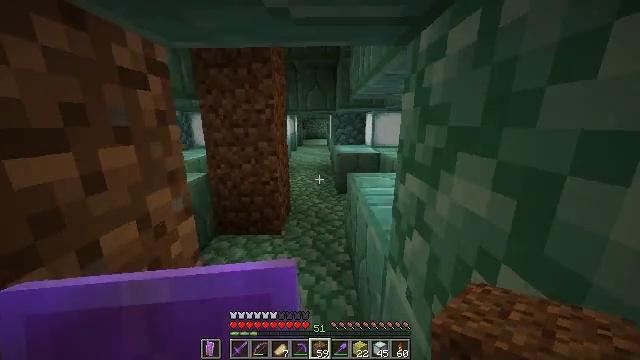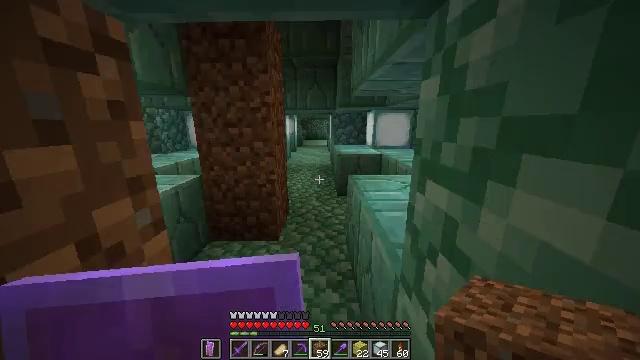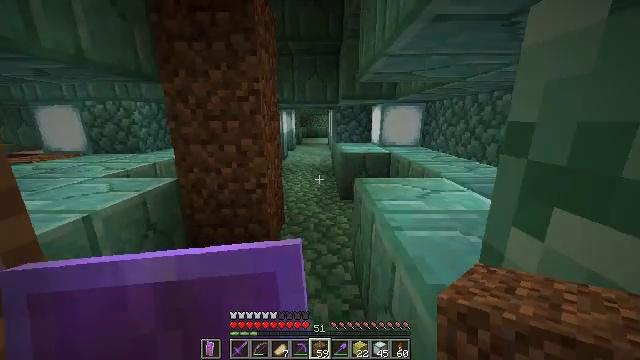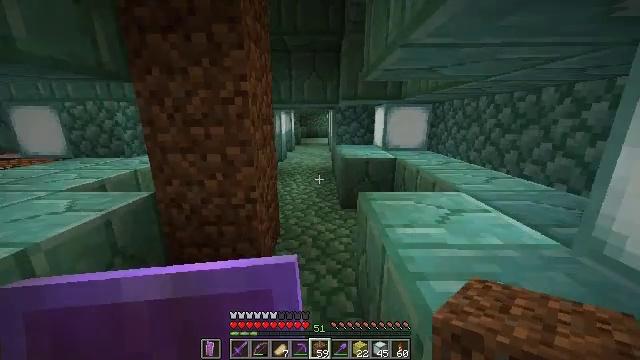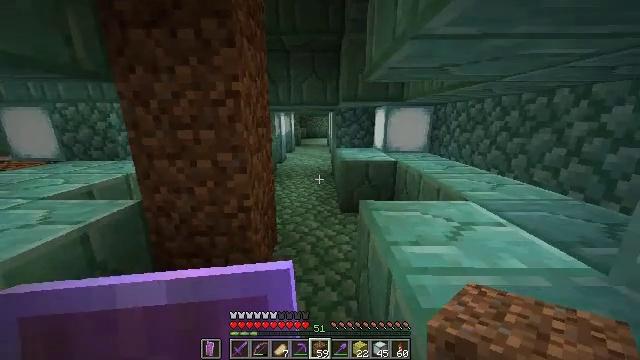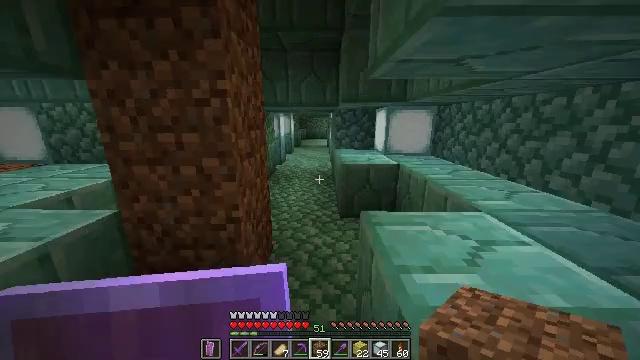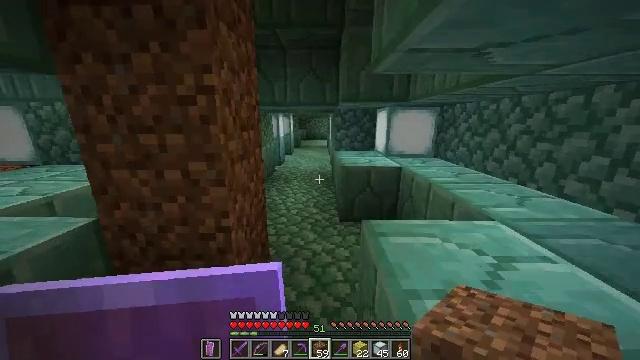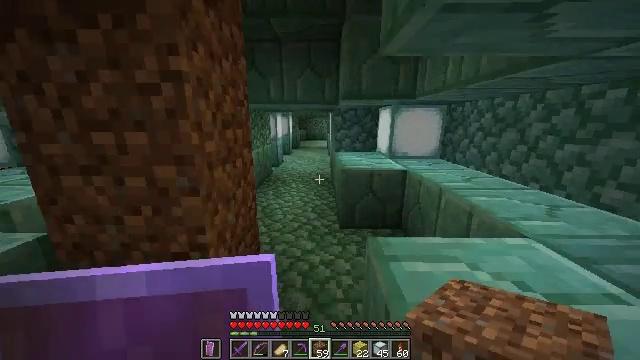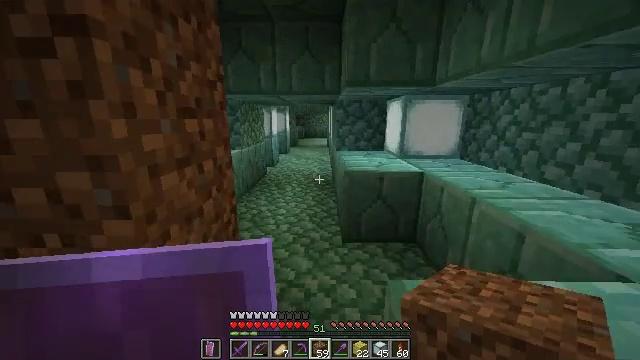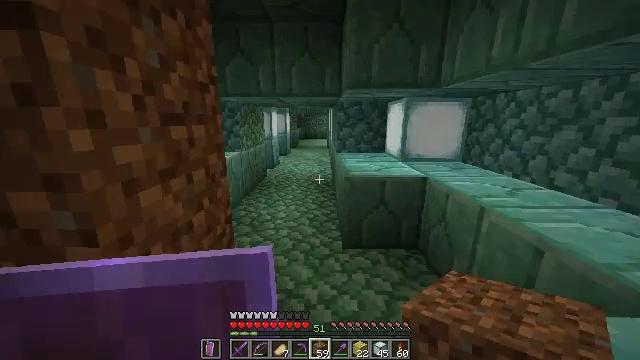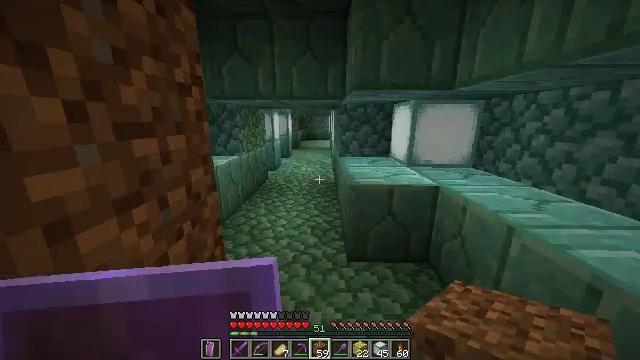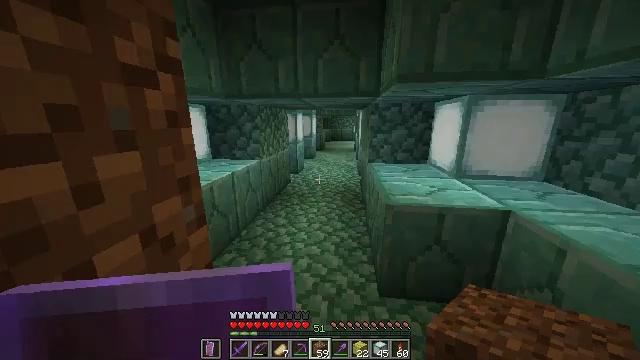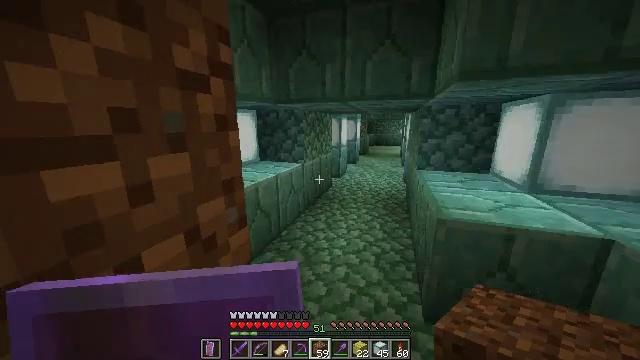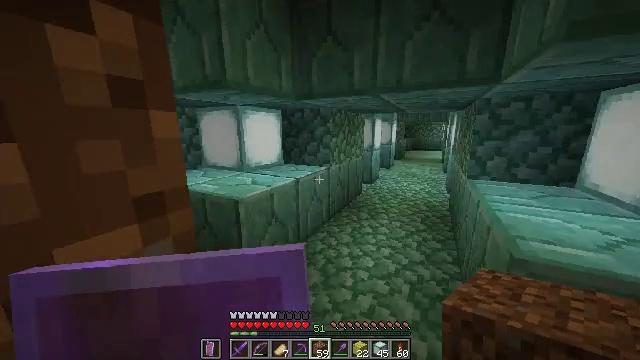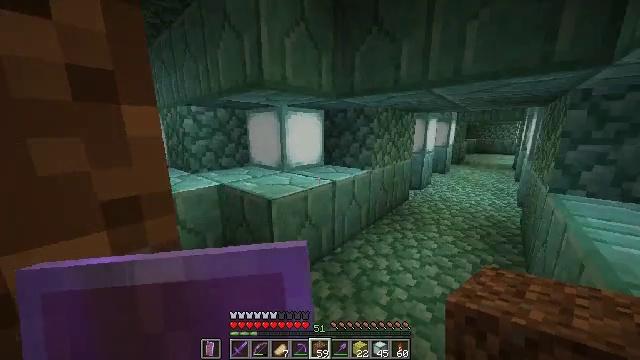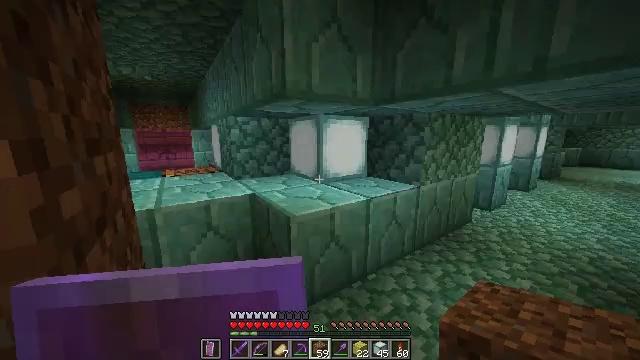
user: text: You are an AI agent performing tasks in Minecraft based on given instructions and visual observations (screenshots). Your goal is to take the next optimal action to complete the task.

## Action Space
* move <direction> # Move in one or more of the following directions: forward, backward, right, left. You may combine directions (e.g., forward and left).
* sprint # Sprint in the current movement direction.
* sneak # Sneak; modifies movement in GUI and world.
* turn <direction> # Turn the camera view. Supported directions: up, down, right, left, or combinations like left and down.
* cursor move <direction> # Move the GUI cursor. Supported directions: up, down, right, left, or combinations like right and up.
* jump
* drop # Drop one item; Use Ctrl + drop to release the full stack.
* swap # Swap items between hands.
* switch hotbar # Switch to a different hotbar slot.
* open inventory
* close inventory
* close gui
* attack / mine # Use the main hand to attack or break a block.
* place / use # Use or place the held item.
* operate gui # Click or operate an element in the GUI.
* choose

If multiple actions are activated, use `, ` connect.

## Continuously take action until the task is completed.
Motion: motion action
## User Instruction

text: craft item sponge
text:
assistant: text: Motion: move forward, sprint
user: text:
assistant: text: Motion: move forward, sprint
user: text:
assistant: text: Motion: move forward, sprint
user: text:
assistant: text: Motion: move forward, sprint
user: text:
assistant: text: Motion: move forward, sprint
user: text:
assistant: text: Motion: move forward, sprint
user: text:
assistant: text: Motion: move forward, sprint
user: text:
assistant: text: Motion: move forward, sprint
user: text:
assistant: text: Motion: move forward, sprint
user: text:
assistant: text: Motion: move forward, sprint
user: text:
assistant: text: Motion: move forward, sprint, turn left
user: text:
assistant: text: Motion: move forward, sprint, turn left and up
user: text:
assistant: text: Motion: move forward and move right, sprint, turn left
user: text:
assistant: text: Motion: move forward and move right, sprint, turn left
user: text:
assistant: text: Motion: move forward and move right, sprint, turn left and up
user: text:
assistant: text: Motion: move forward and move right, sprint, turn left and up
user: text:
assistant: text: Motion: move forward and move right, sprint, turn left
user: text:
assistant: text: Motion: move forward and move right, sprint
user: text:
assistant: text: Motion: move forward and move right
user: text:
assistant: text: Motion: turn left
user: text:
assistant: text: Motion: turn left and down
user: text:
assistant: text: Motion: turn left
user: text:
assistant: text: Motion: move forward, turn left and up
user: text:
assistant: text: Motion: move forward, turn left
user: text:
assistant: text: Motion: move forward
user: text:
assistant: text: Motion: move forward and move left
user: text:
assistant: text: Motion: move forward and move left
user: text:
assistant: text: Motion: move forward and move left
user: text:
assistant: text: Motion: move forward and move left
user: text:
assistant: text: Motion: move forward and move left